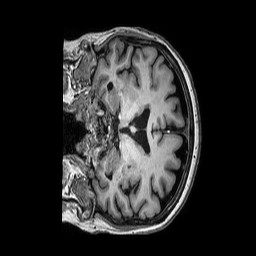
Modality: T1w
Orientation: coronal
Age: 80
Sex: female
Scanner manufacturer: philips
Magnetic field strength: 3 T
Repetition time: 0.006675 s
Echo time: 0.003 s